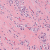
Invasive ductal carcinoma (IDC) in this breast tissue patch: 1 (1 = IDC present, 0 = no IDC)